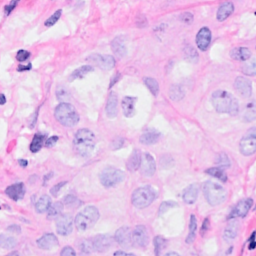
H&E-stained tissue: Breast